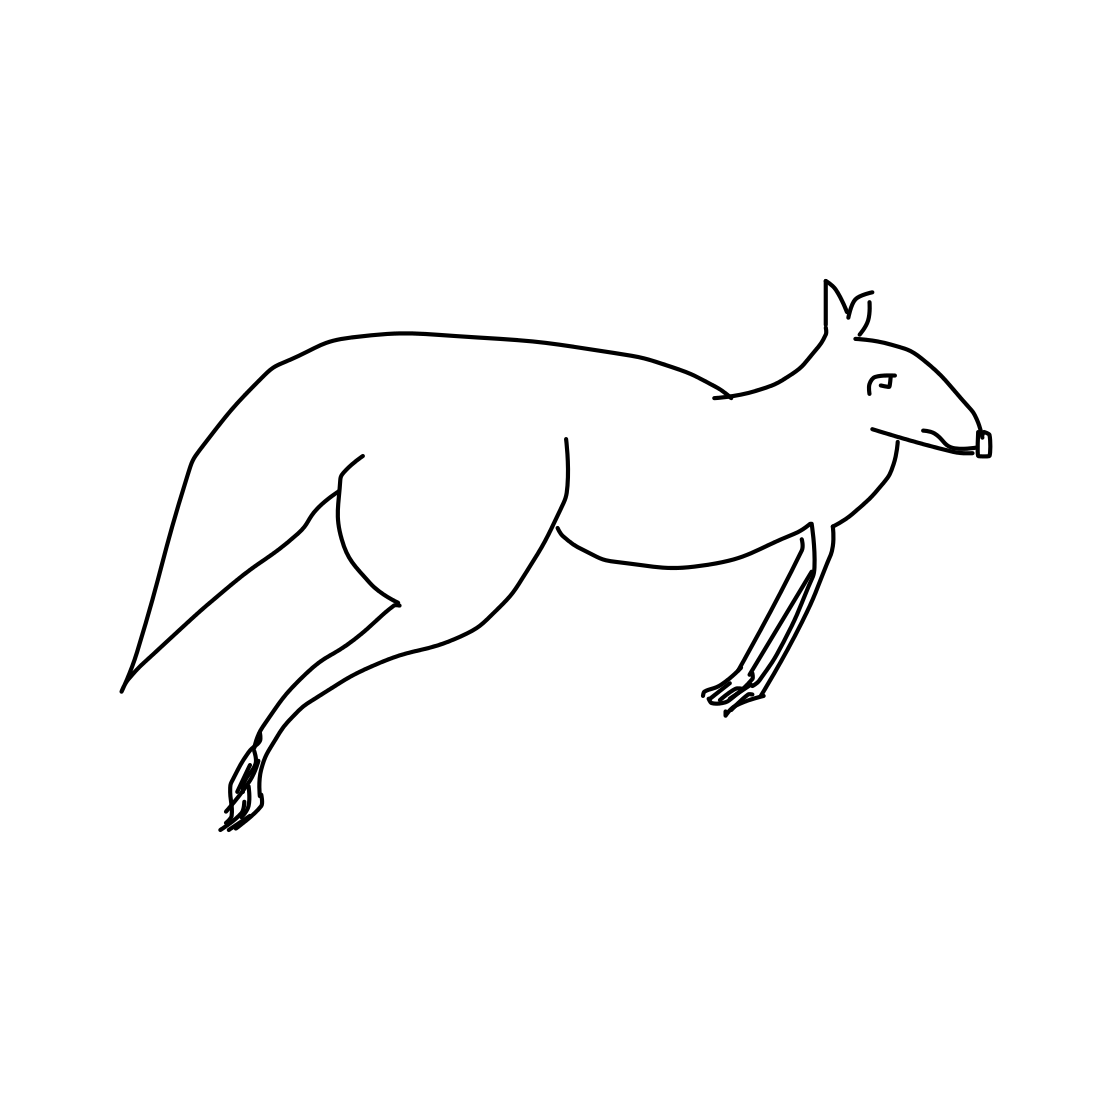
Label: kangaroo